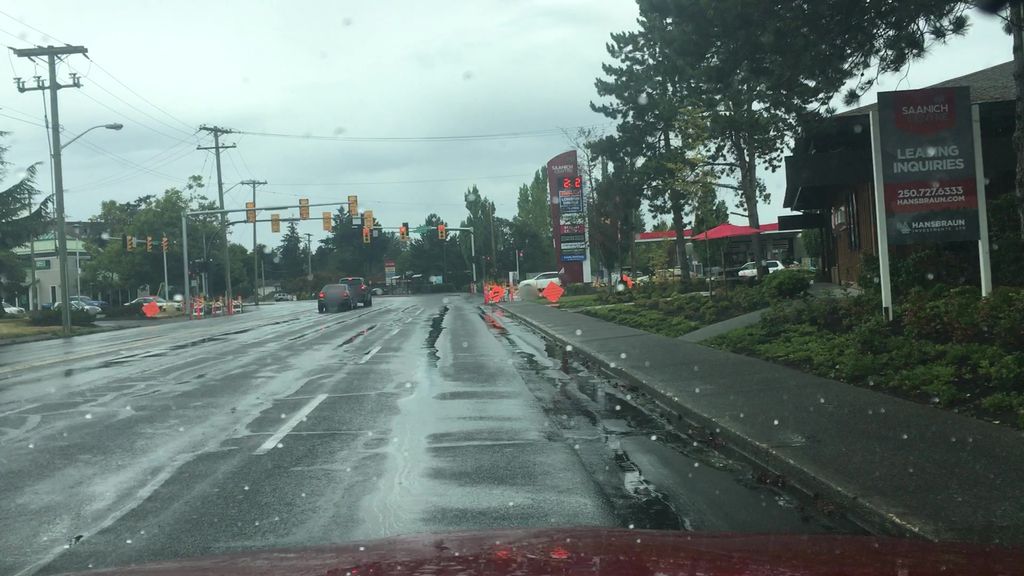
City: victoria